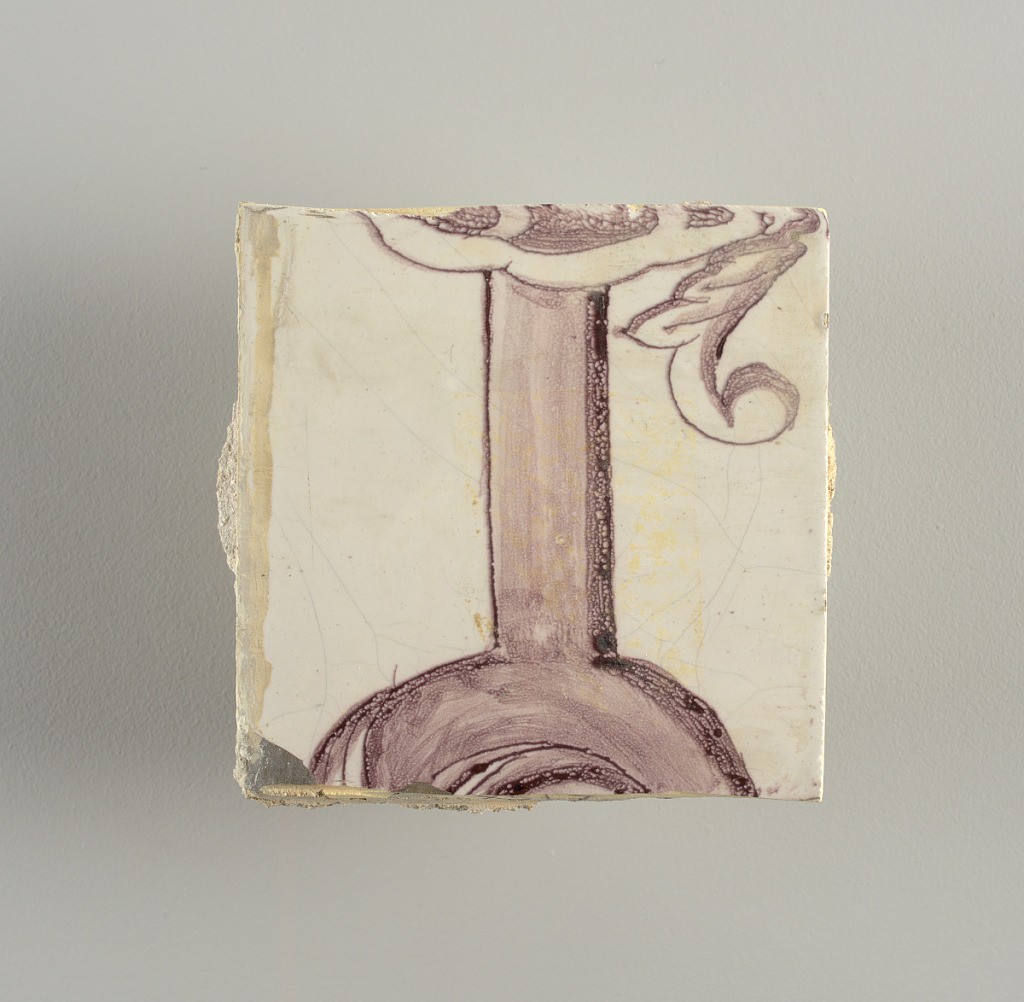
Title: Tile wall facing
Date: ca. 1725
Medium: Tin-glazed earthenware, underglaze
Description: Horizontal rectangle.  Thirty tiles wide and twenty-three tiles high with opening for fireplace eleven tiles wide and ten high.  Foliage arabesques disposed about three vertical axes from which are emphazised by urns at center and right, and at left by the figure of a standing woman carrying an infant on her arm and accompanied by two children.